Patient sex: M
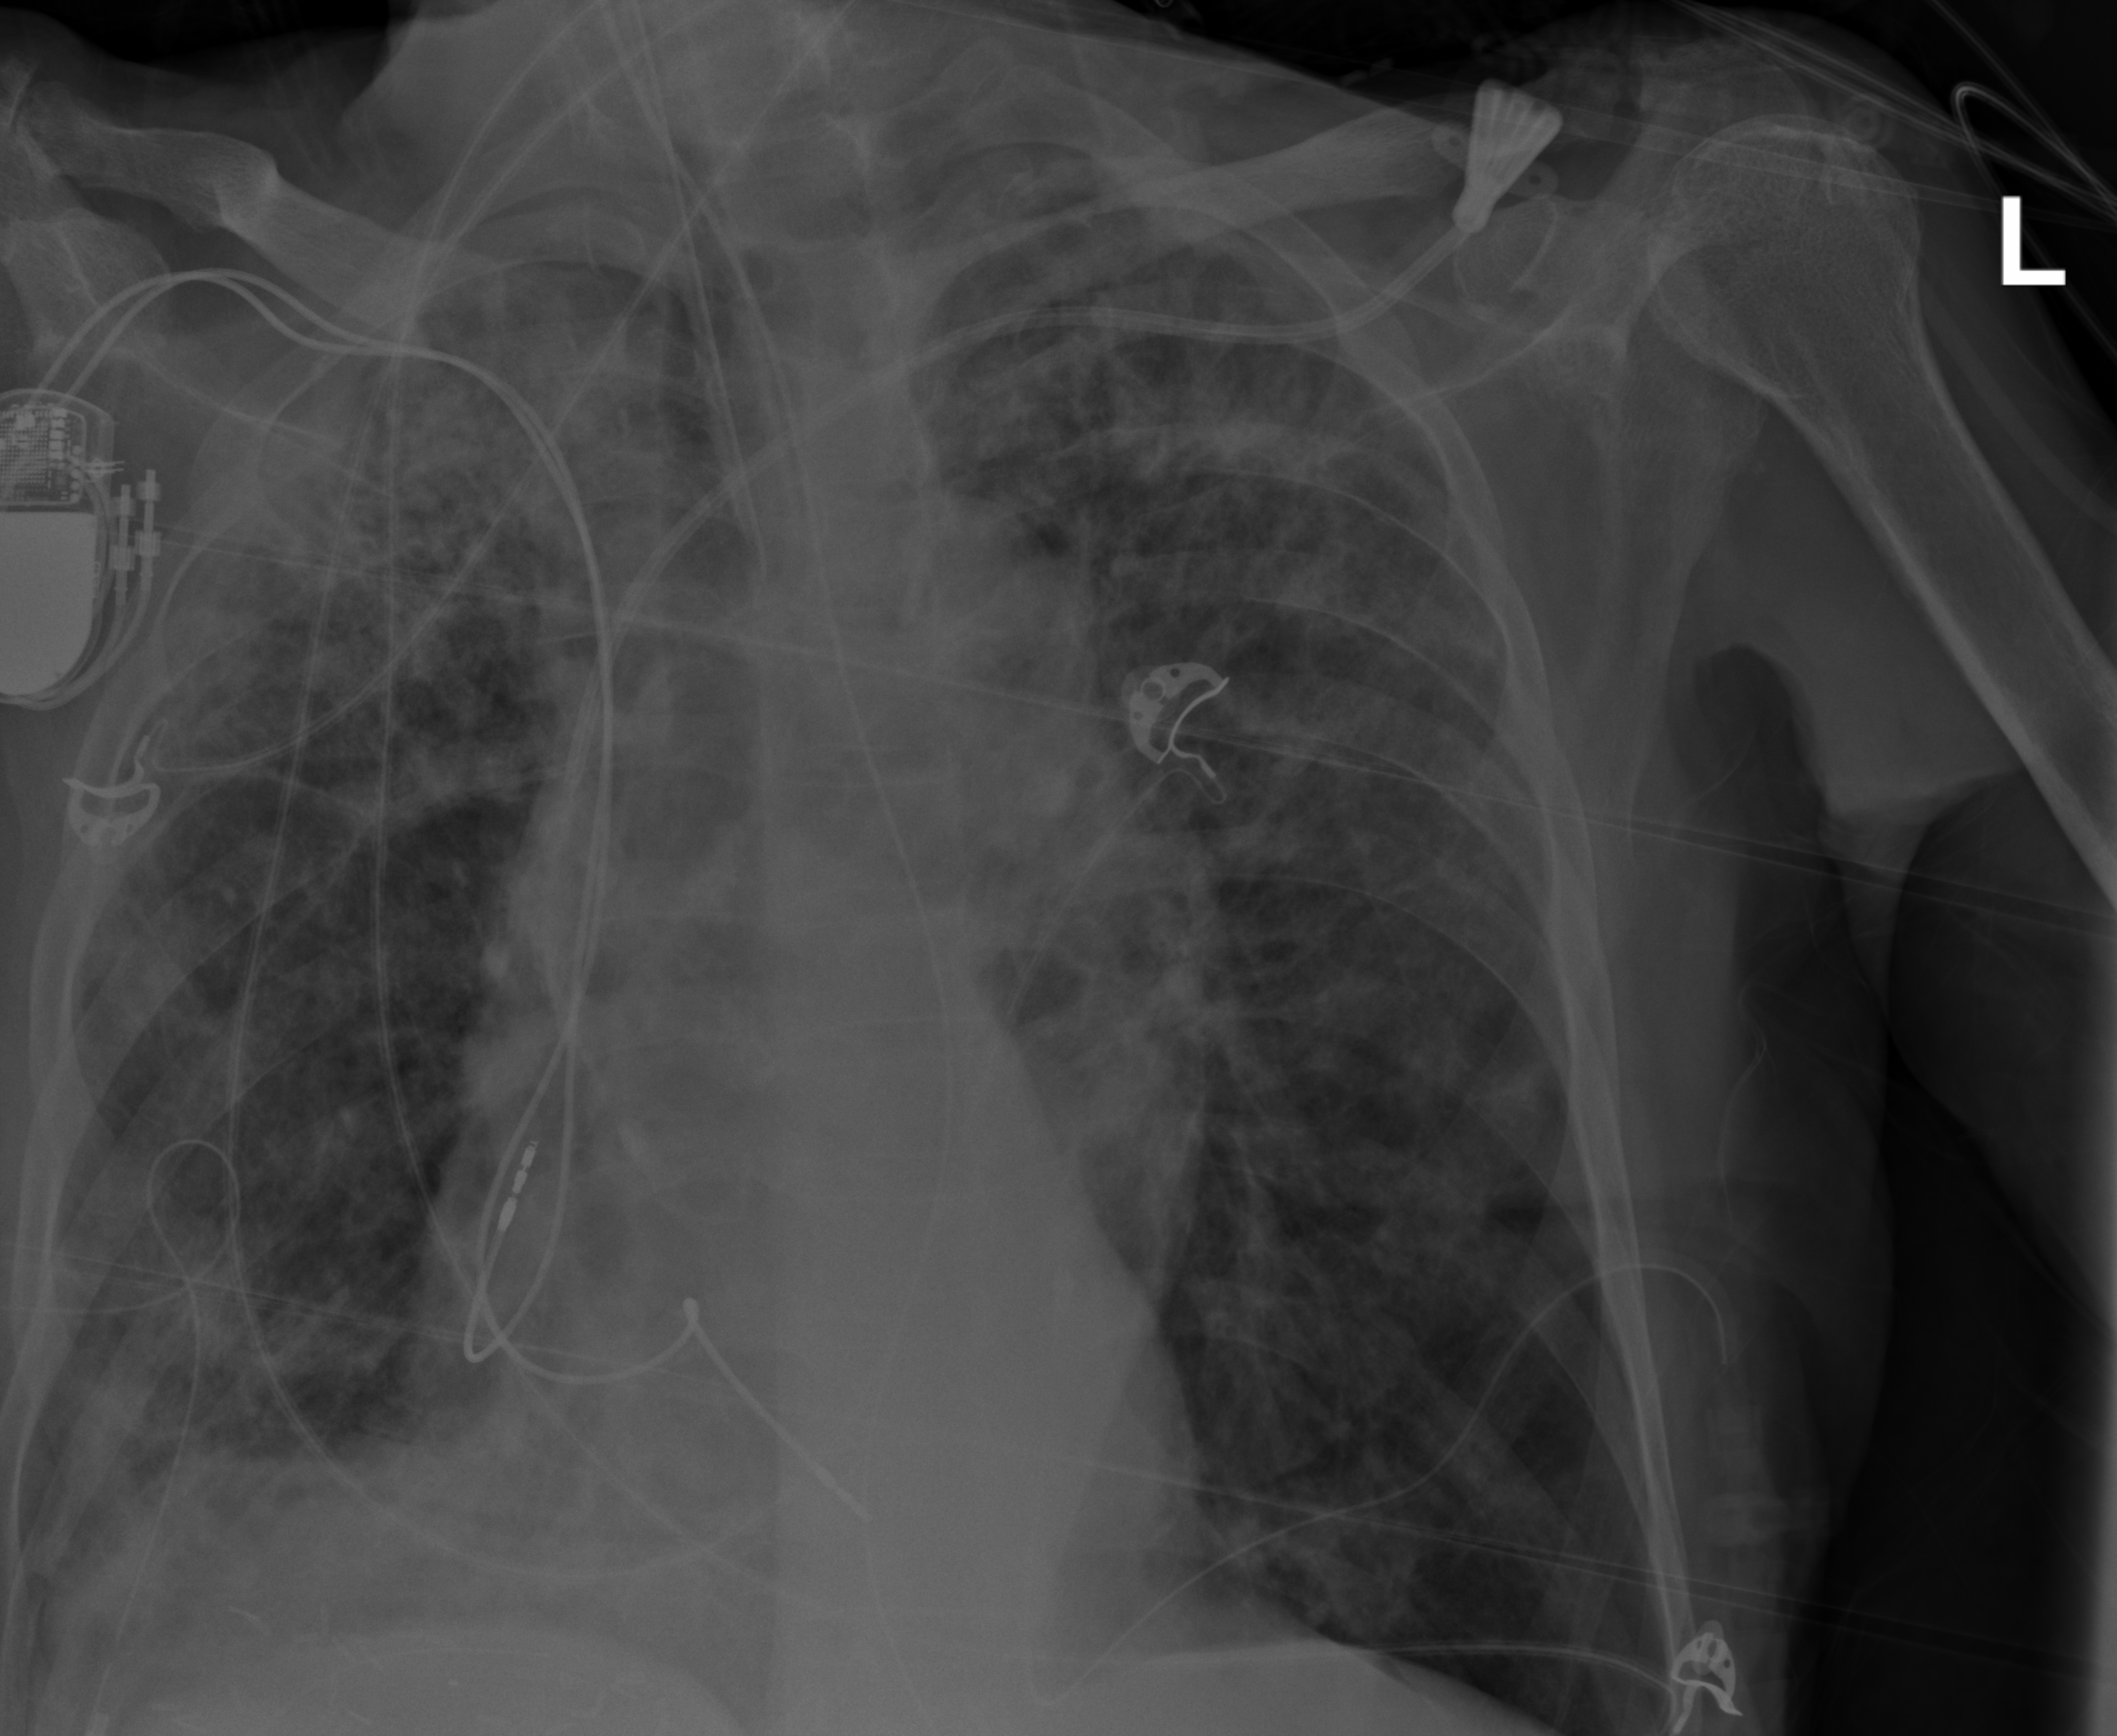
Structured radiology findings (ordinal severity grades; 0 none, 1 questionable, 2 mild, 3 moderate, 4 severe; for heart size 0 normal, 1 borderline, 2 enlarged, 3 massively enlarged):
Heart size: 2
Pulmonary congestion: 2
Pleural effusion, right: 2
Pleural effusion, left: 0
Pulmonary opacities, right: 3
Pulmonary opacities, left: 3
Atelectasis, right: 3
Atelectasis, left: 3